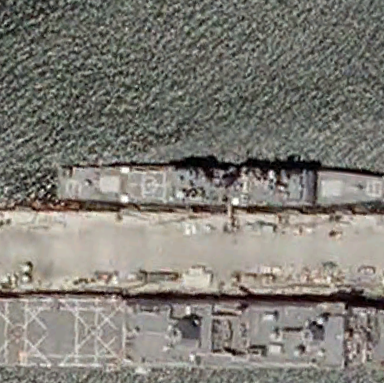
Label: combat